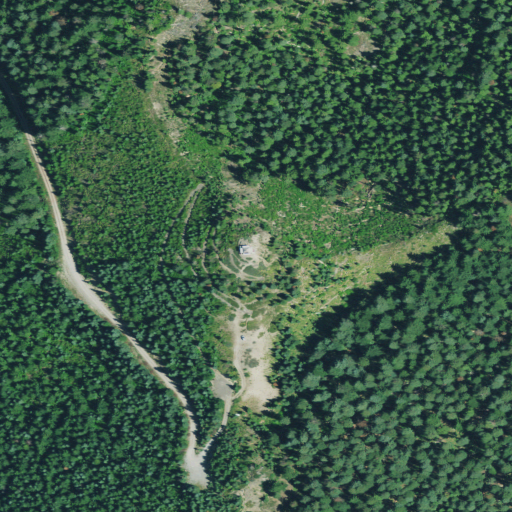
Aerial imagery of mountain in Oregon named Huckleberry Mountain containing evergreen forest, grassland, and open development